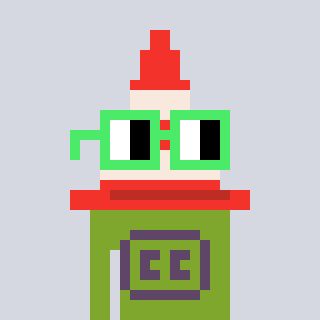
a pixel art character with square light green glasses, a cone-shaped head and a slimegreen-colored body on a cool background